RGB frame:
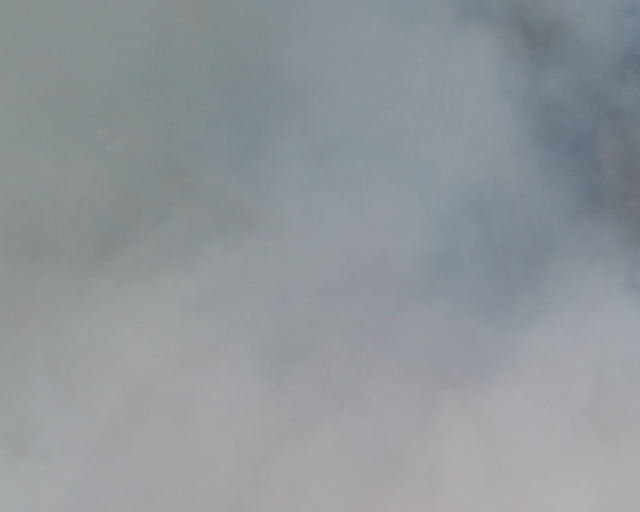
Thermal frame:
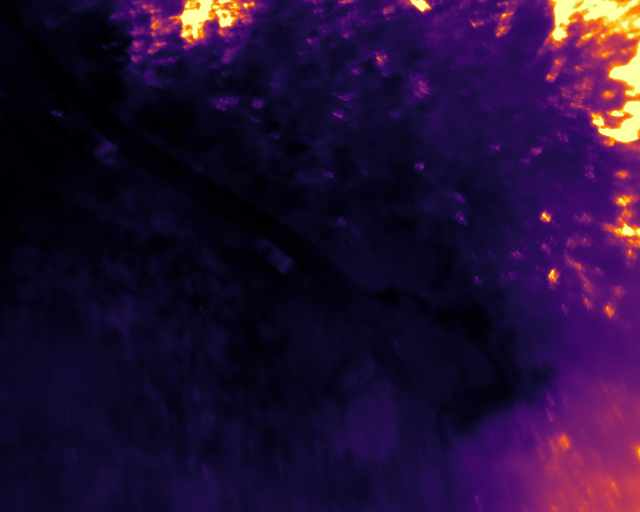
Captured: 2026-02-26 03:05:26
Pixels at or above 80 °C: 7936 (fraction of frame: 0.02422)